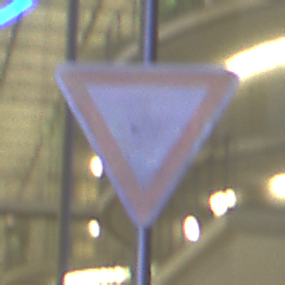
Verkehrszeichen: VorfahrtGewaehren
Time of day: Night
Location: Outdoor (Urban)
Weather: PartlyCloudy
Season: NotSpecified
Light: Artificial